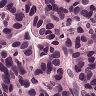
Metastatic tissue present: yes